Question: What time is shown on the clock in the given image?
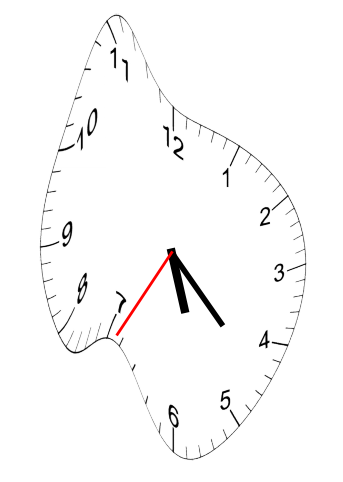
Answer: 05:22:35